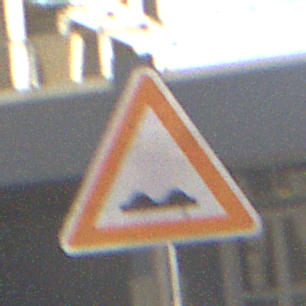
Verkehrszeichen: UnebeneFahrbahn
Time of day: MorningAfternoon
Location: Outdoor (Urban)
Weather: PartlyCloudy
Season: NotSpecified
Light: Natural